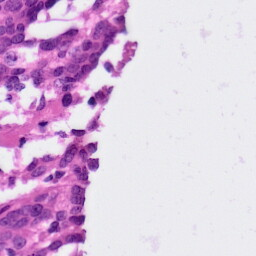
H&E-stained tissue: Ovarian